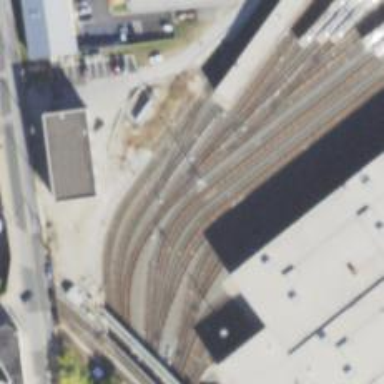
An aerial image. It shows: Yard area with electrified rail tracks.